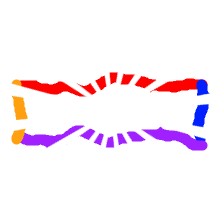
Shape: rectangle